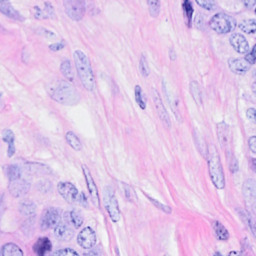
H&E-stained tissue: Breast